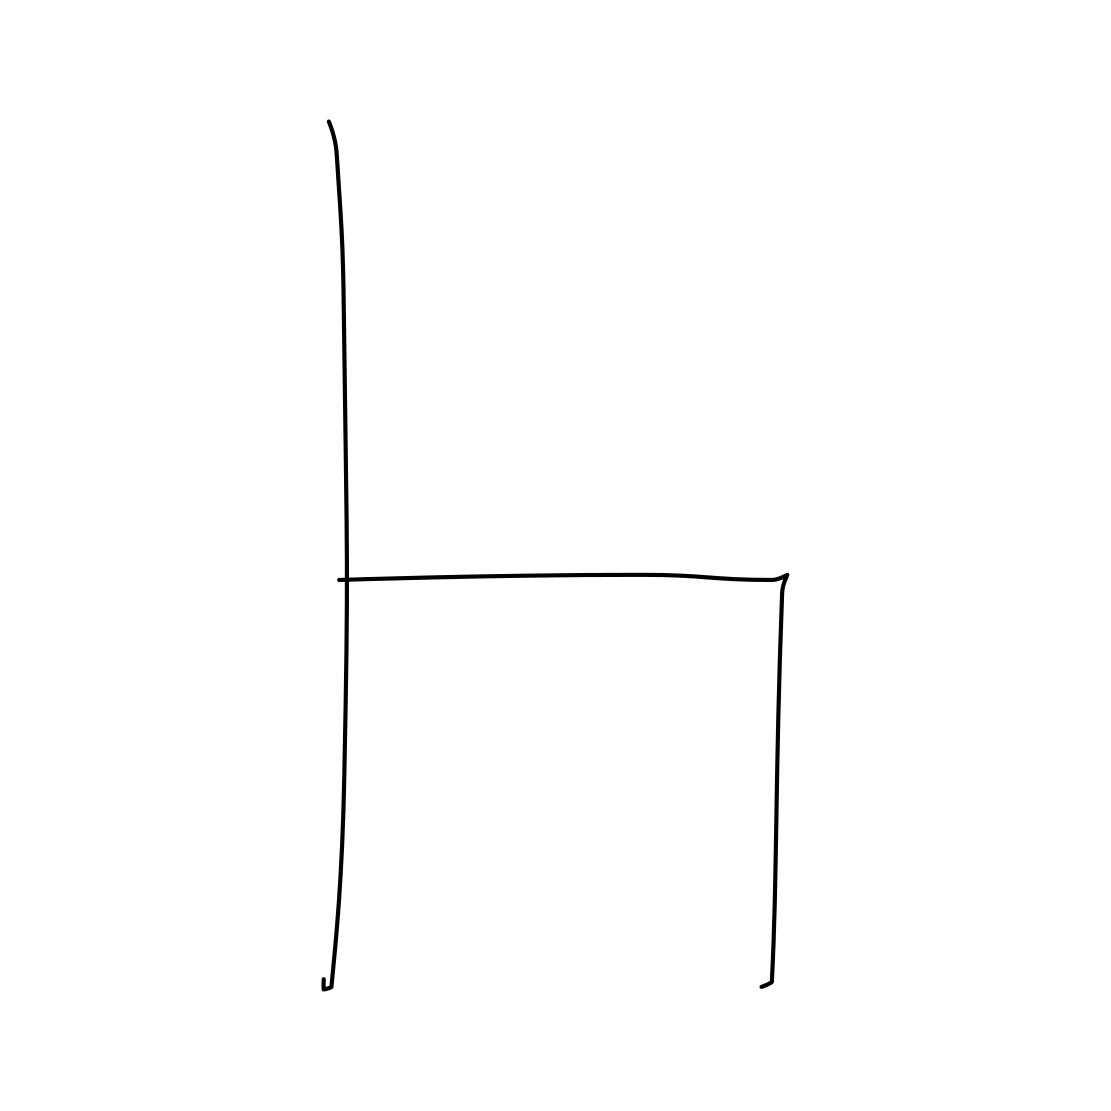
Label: chair